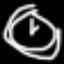
Label: clock